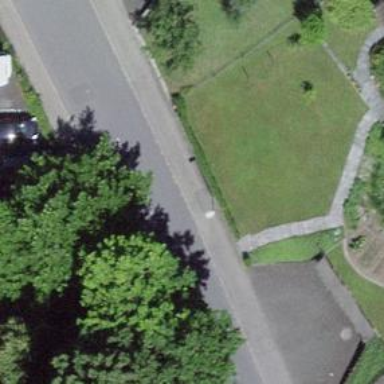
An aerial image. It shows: Post box.